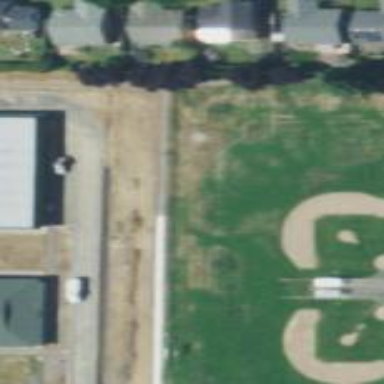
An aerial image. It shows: Baseball pitch for leisure land activities.